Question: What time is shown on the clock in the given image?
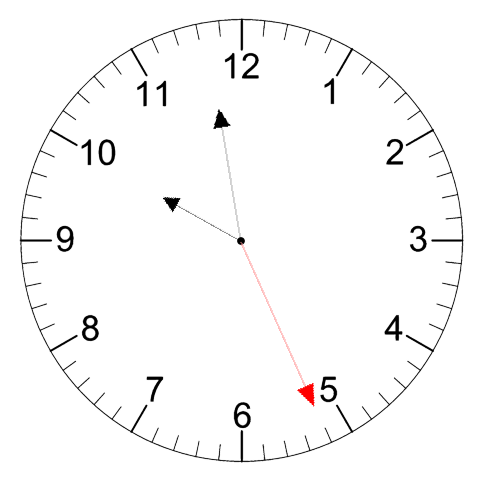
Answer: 09:58:26